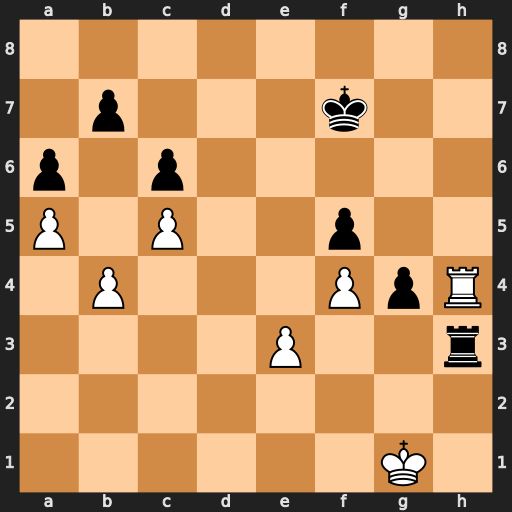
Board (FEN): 8/1p3k2/p1p5/P1P2p2/1P3PpR/4P2r/8/6K1
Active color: w
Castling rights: -
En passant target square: -
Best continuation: Rxh3 gxh3 Kh2 Ke6 Kxh3